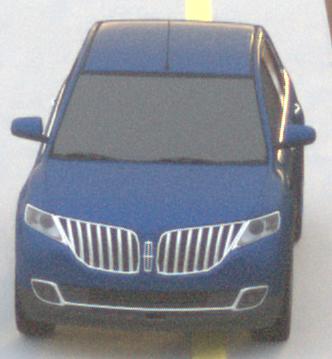
Make: Lincoln
Model: MKX
Detailed model: Gen. 1 CD3
Model produced from: 2010
Model produced until: 2015
Doors: 5
Color: blue
Road condition: dry road
Daytime: sunrise or sunset
Contrast: low contrast